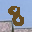
Label: 8